Field crop: maize
Growth stage: 1
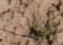
Species: lolium